Question: I am trying to change the the default title of the titlebar provided by NavigationView?
Or, disable the entire default titlebar which is provided while using NavigationView?

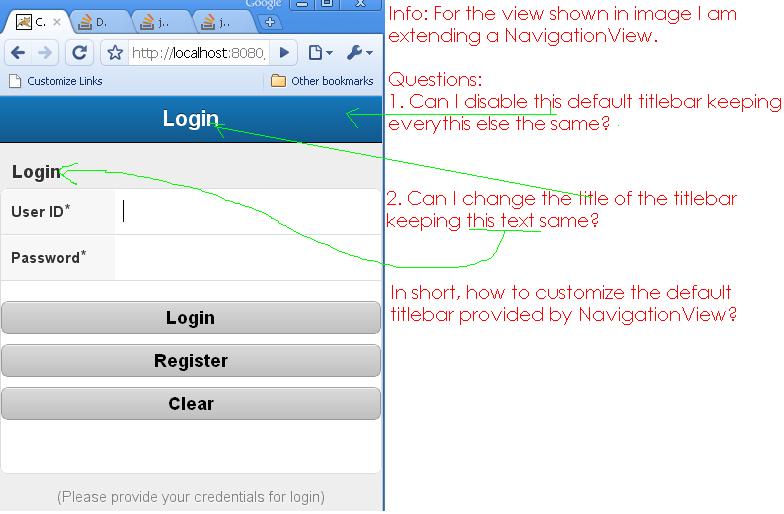
Answer: You can use the <URL> configuration to customise, or hide the default titleBar.
'''
navigationBar: {
hidden: true
}
'''